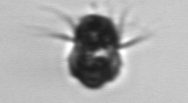
Label: Mesodinium